Question: I have a ASP.Net project and many reports.Some of my reports have heavy calculation that I calculate them in memory using Linq. When I test this reports on my client CPU usage is about 25%.

My question is why cpu usage does not increase to 80% or more?
When I publish this project on the server does it has this behaviour?
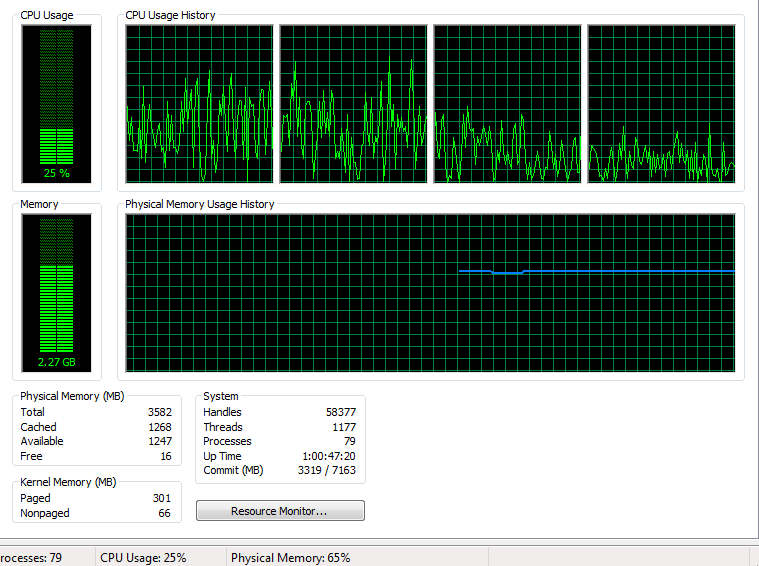
Answer: You have 4 cores (or 2 hyper-threader cores), meaning each single thread can take up to 25% of the total computing power (which is shown as 25% CPU in the Task Manager).
Your calculation is probably single threaded.